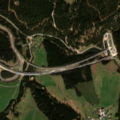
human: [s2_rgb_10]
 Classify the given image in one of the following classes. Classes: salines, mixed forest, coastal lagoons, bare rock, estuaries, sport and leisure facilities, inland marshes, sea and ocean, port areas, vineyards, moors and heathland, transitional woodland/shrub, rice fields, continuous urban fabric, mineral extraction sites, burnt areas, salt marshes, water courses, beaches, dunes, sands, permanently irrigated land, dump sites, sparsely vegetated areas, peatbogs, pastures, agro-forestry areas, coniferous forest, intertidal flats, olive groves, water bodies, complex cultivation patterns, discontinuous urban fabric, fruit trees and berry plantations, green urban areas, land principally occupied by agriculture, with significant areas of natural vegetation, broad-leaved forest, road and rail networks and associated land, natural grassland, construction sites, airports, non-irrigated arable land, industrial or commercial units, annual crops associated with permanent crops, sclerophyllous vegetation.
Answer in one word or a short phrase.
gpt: pastures, coniferous forest